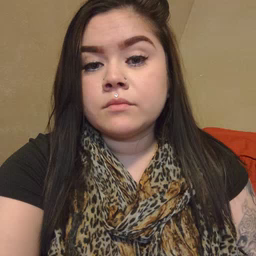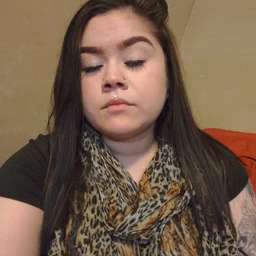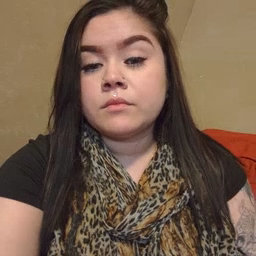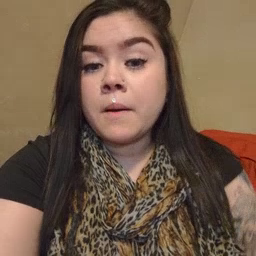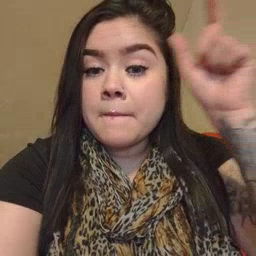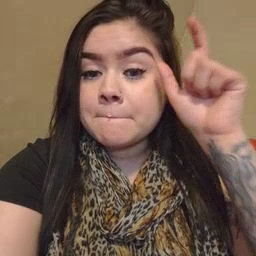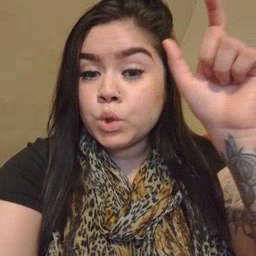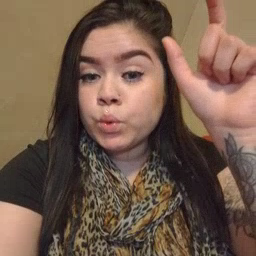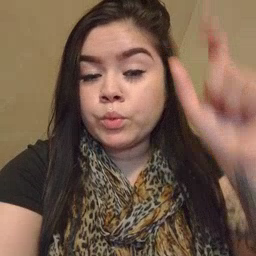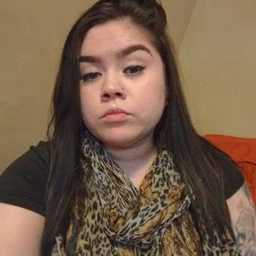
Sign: moon